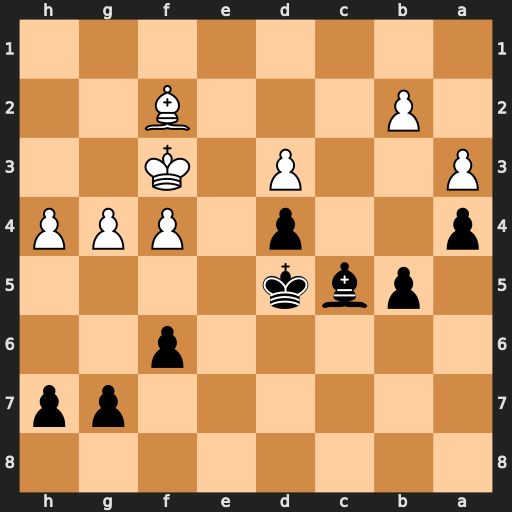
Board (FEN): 8/6pp/5p2/1pbk4/p2p1PPP/P2P1K2/1P3B2/8
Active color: b
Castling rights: -
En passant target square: -
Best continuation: Bxa3 bxa3 b4 axb4 a3